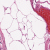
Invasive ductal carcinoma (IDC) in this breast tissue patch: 0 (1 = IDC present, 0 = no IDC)